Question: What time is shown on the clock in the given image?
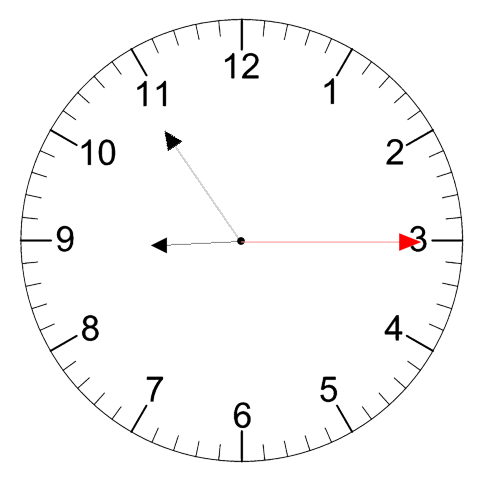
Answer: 08:54:15